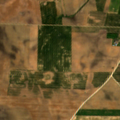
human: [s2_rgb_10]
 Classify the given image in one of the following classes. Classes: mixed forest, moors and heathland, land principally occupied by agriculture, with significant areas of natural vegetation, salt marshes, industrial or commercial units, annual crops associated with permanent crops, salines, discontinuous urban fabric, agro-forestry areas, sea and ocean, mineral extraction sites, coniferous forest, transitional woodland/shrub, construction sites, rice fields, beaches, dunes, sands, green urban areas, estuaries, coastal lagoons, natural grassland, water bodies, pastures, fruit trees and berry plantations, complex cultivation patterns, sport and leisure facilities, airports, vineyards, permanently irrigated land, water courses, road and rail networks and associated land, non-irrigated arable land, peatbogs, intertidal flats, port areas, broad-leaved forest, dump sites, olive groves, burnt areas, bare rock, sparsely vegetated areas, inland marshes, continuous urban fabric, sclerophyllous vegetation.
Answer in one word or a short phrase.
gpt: non-irrigated arable land, complex cultivation patterns